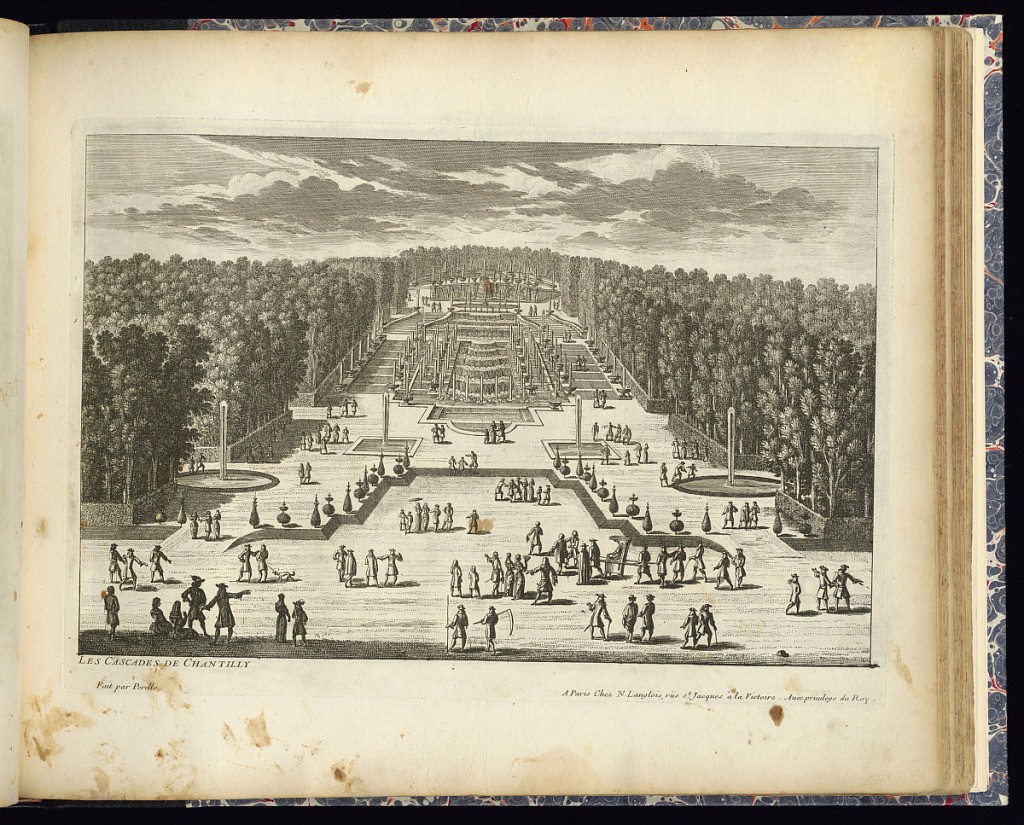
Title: LES CASCADES DE CHANTILLY
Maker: Adam Perelle, French, 1638 – 1695
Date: late 17th century
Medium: Etching on laid paper
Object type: Print
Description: View of the cascading fountain (stairs on either side of the jets of water and cascading water) in the gardens at Chantilly with smaller basins and jets of water in the foreground. Trees surrounding and figures (courtiers and gardeners), and sedan chairs throughout. The plate is titled and signed.